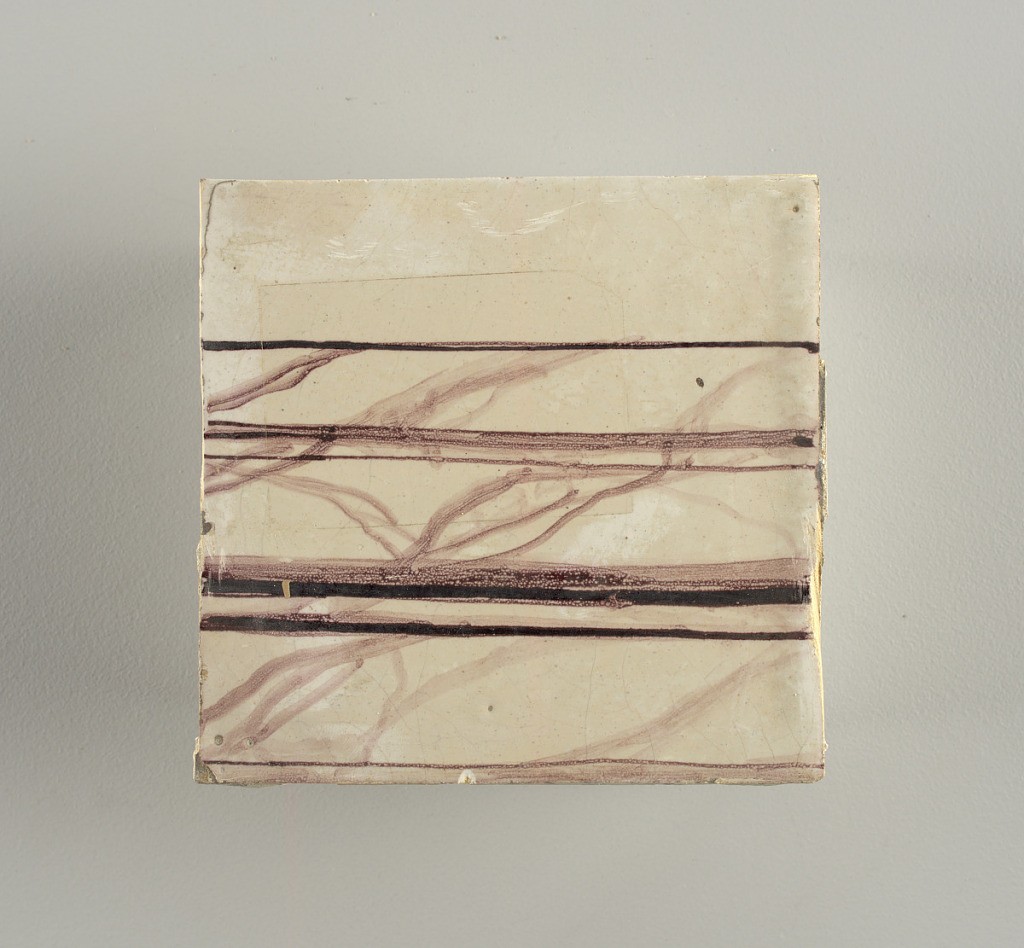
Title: Wall facing
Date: ca. 1725
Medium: tin-glazed earthenware, underglaze
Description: Running design for a frieze or a dado, composed of scrolls of foliage and strapwork, and four repeating motifs--a seated woman in a small upright oval medallion, a putto seated on a rocailled base, and strapwork in axial pattern.  The various panels, A to F, show various repeats of the same design, all being five tiles high and a varying number of tiles wide.